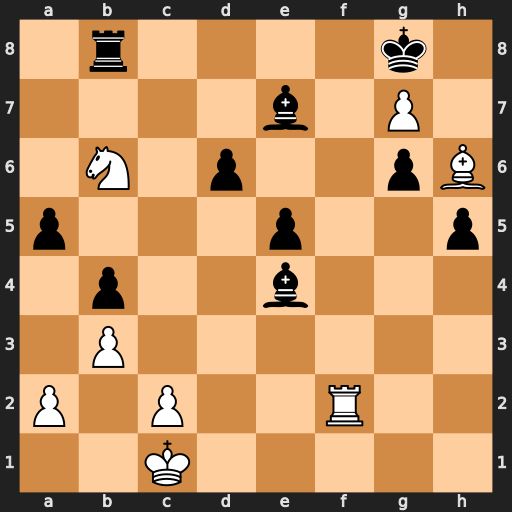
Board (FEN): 1r4k1/4b1P1/1N1p2pB/p3p2p/1p2b3/1P6/P1P2R2/2K5
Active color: w
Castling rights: -
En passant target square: -
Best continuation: Nd7 Rc8 Nf6+ Bxf6 Rxf6 Bd5 Rf8+